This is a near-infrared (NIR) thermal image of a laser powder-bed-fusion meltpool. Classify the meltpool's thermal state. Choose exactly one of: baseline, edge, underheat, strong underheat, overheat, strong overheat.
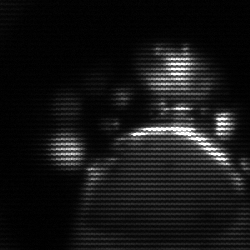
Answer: baseline